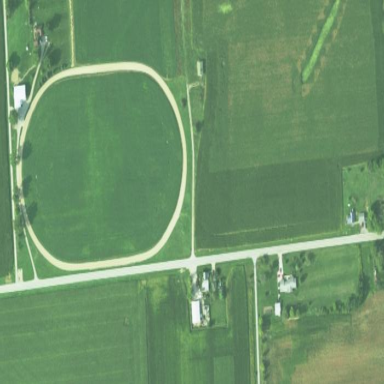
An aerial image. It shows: Track on leisure land used for horse racing.